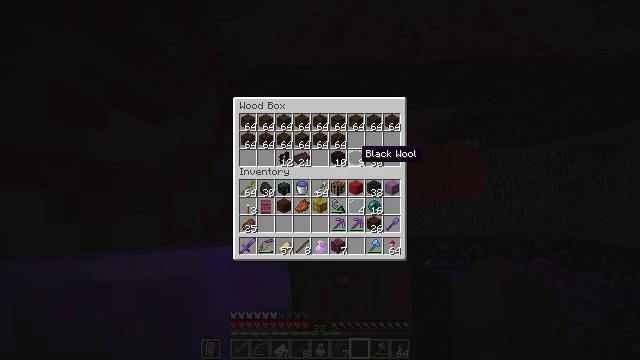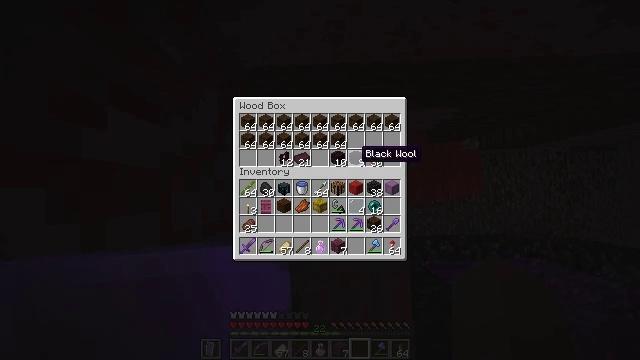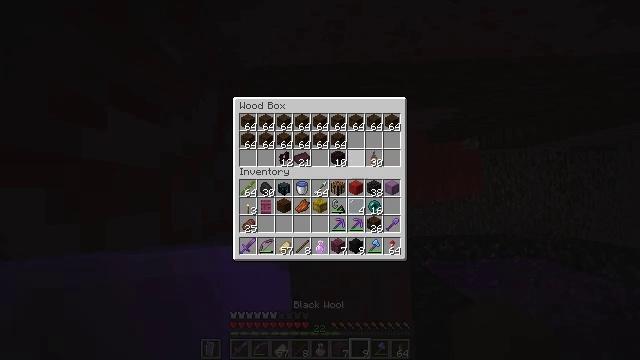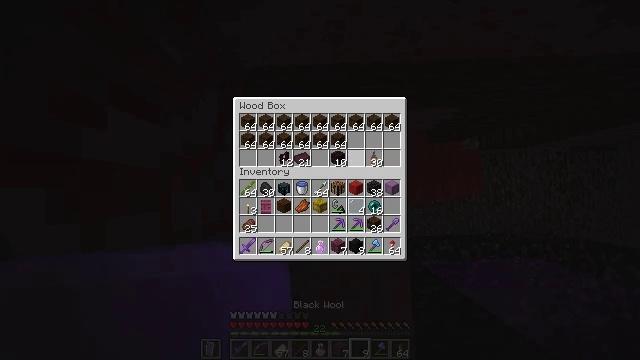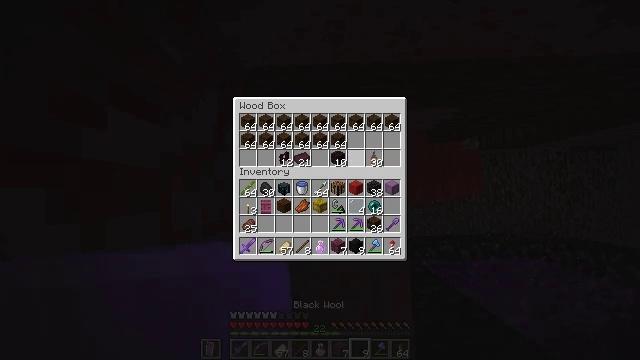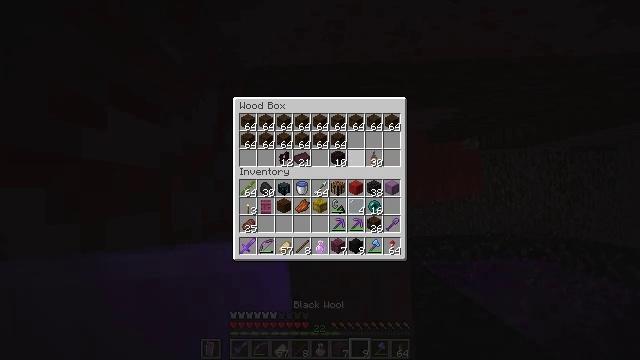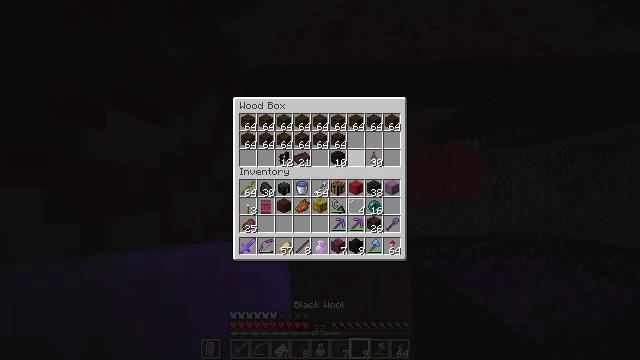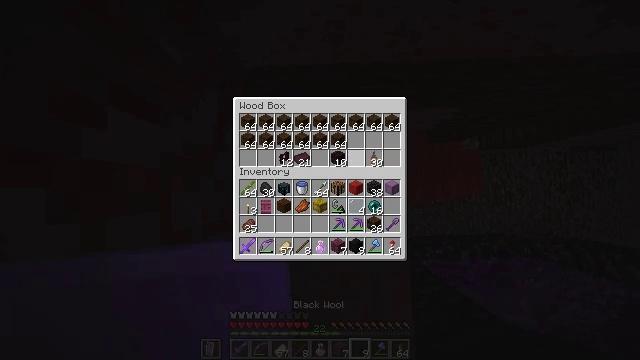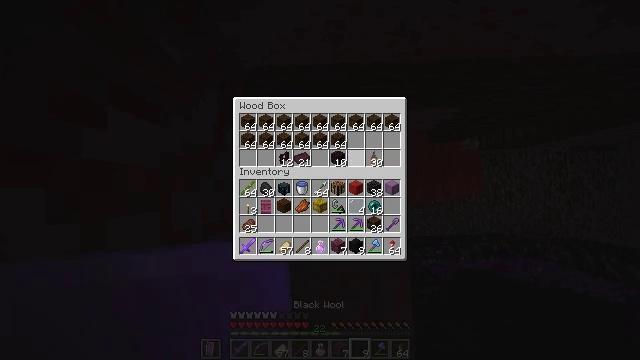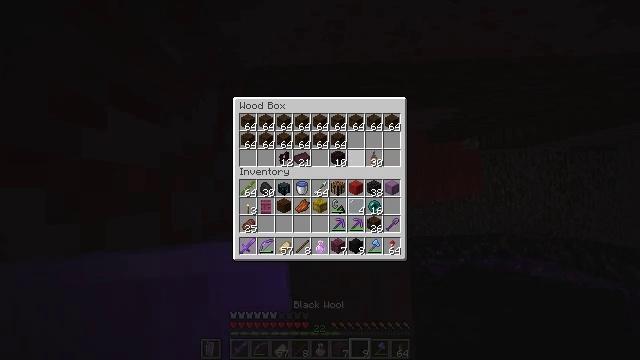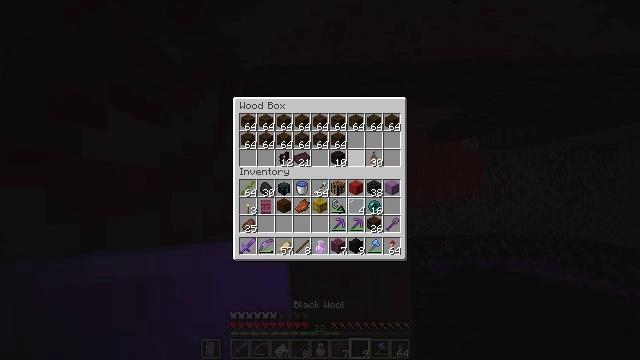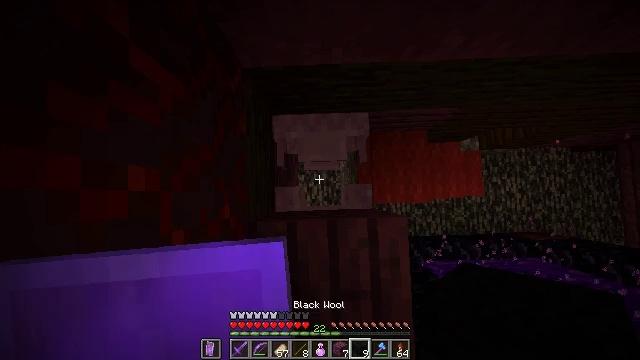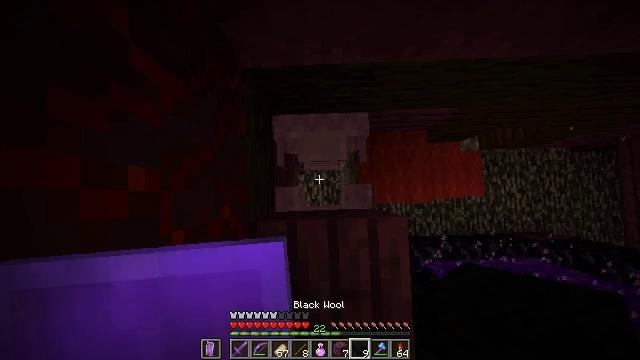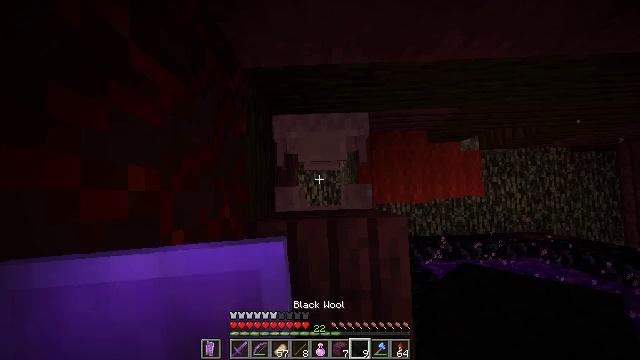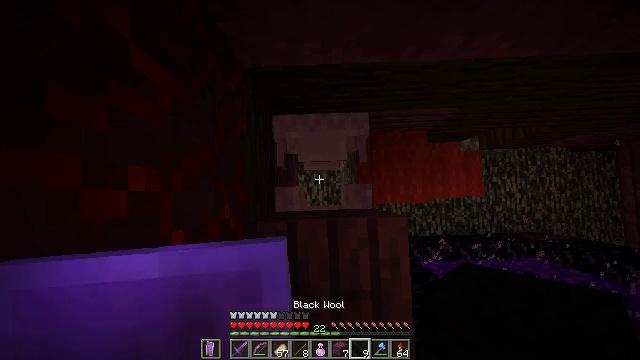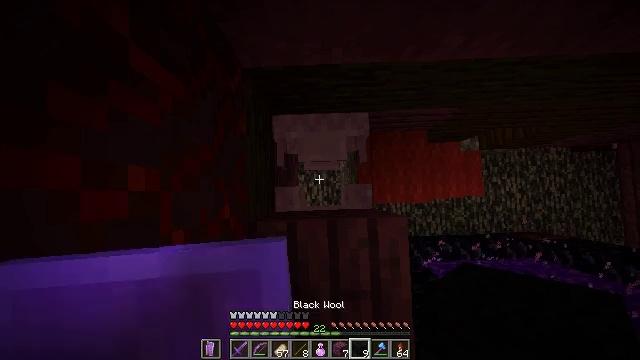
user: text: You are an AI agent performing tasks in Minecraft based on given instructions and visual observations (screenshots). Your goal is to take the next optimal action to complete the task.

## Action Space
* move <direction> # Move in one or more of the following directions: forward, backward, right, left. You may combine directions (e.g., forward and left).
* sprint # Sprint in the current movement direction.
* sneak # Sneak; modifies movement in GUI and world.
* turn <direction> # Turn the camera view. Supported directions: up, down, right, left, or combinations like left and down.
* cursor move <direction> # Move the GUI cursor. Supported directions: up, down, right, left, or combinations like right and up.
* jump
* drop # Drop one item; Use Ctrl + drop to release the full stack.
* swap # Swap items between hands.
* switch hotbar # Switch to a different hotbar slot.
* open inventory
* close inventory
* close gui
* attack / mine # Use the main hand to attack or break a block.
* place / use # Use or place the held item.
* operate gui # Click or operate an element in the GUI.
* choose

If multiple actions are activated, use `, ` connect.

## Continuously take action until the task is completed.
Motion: motion action
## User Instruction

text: Take black wool to craft a black carpet.
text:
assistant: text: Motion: sneak
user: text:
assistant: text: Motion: sneak, attack / mine
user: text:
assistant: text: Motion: sneak, attack / mine
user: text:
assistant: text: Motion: sneak, attack / mine
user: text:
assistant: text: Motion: sneak
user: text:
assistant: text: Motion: sneak
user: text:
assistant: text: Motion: no_op
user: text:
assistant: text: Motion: no_op
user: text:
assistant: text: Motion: no_op
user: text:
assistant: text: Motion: no_op
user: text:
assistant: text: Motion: no_op
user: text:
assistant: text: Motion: no_op
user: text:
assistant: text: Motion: no_op
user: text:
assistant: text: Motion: no_op
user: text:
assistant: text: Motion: no_op
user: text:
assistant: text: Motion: no_op
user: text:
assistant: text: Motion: close inventory
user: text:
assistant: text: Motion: close inventory
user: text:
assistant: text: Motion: close inventory
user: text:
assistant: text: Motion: no_op
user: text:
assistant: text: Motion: turn left
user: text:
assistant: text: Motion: turn left
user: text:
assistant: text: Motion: turn left and up
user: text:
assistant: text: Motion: turn left and up
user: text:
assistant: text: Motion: no_op
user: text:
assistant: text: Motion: turn left
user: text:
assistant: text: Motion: turn left
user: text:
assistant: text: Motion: no_op
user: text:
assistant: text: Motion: sneak
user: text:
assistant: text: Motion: sneak, turn right